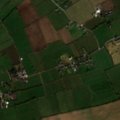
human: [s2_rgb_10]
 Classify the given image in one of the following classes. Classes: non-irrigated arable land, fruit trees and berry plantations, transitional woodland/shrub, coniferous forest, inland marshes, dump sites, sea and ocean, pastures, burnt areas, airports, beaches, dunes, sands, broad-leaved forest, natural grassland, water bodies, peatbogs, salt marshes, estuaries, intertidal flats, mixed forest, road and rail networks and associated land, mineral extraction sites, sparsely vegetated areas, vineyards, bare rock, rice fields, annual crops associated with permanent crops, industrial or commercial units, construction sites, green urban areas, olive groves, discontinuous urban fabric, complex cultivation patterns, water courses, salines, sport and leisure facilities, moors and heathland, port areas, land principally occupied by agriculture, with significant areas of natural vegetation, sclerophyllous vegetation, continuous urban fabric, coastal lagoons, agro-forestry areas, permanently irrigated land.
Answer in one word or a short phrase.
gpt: non-irrigated arable land, pastures